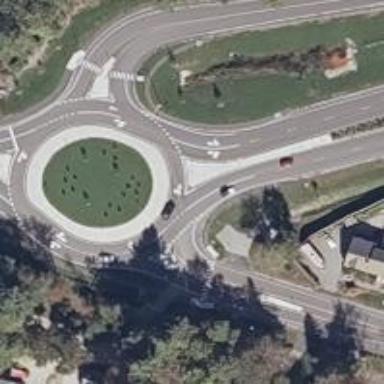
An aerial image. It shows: Roundabout on trunk highway with asphalt surface.